Question: I am having the hardest time trying to delete a 50px white space.
This website is run on Joomla 1.5. Below is an image that shows the white space I need to delete. (it's in orange)
Under inspect element using chrome, it comes up with a margin-bottom: 50px but doesn't say were to locate it. Is there any way to find where this is defining this 50px margin?
Thanks.

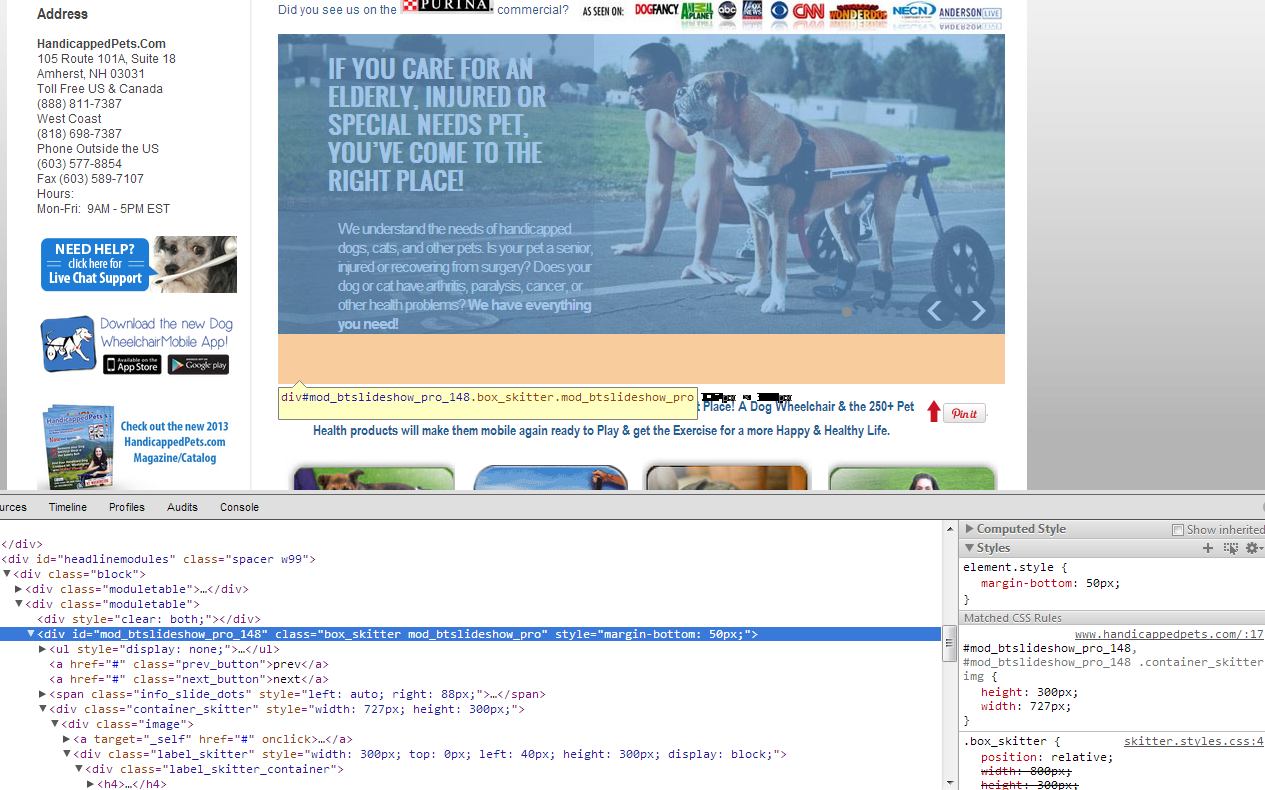
Answer: it's in the html code so you have to go to the source (php) and delete the style tag
It seem to be a slider ? If so, it could be the javascript library who add the style tag to the html